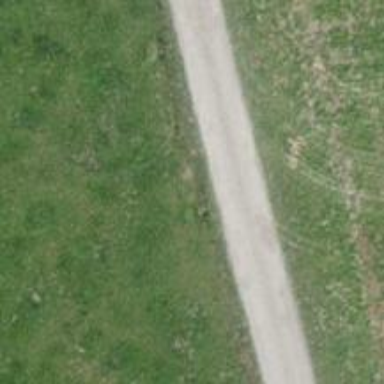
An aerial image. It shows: Track with grade 3 surface.